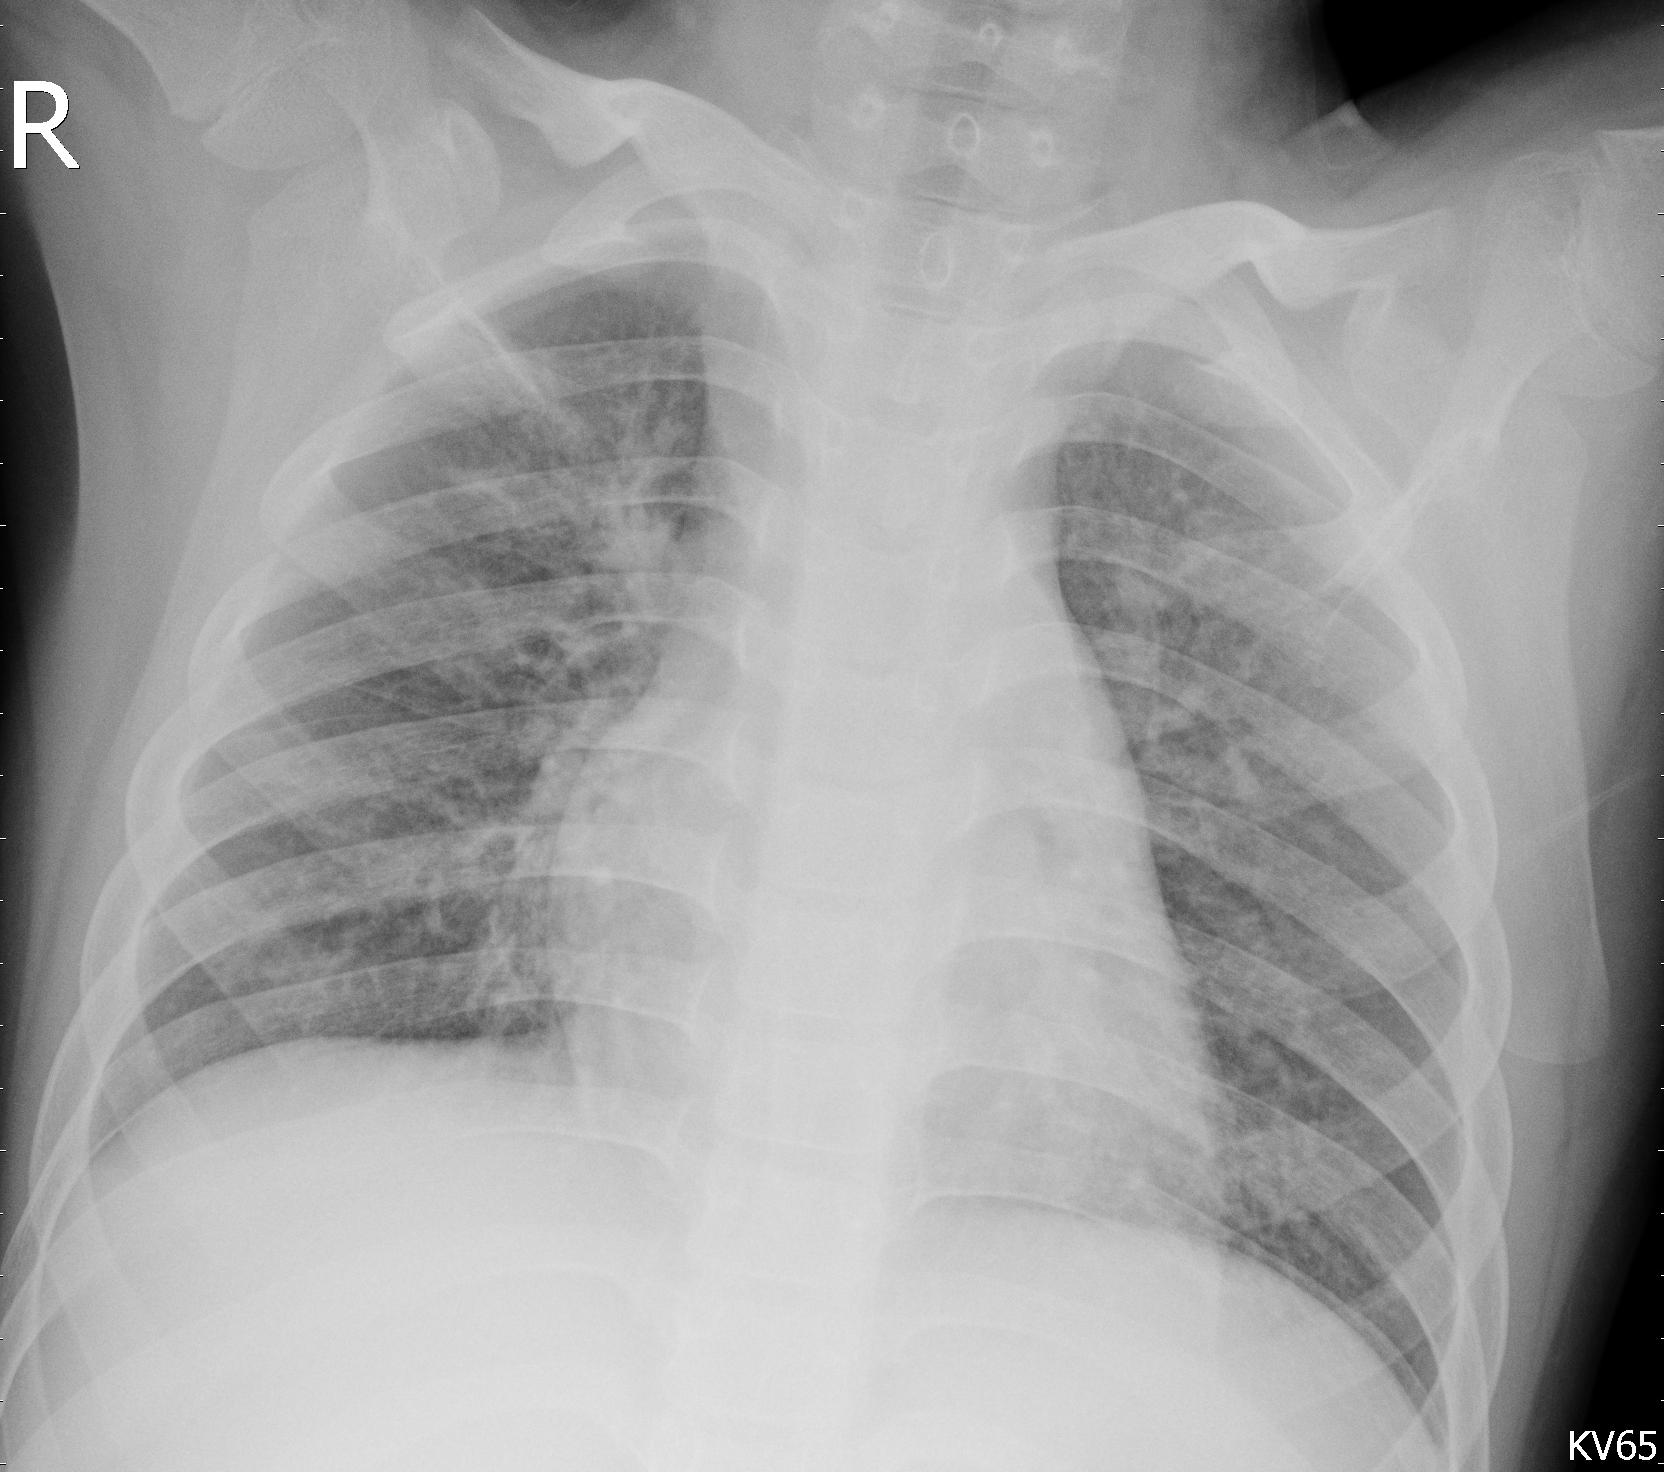
Diagnosis: PNEUMONIA